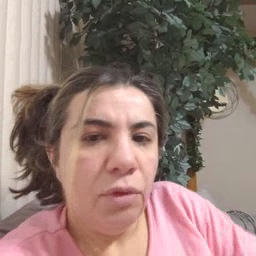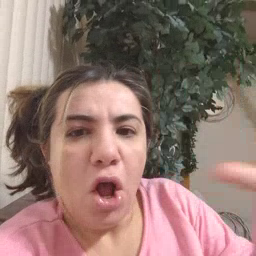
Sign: all